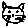
Label: cat